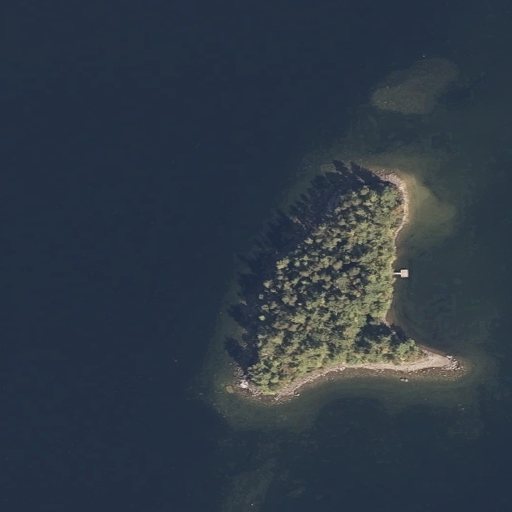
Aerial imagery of island in Maine named Millstone Island containing open water, mixed forest, and grassland